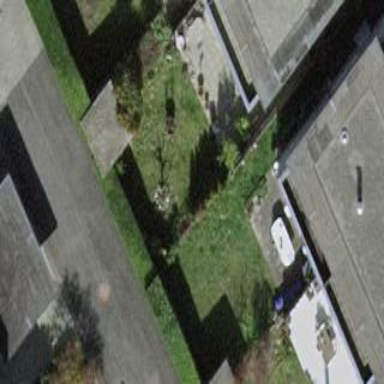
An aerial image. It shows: Garden enclosed by fence.